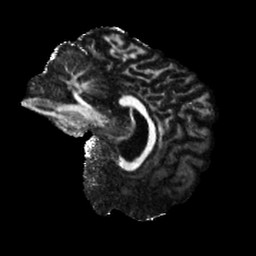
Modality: FA
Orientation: sagittal
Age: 30
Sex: male
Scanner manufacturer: siemens
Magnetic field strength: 6.98 T
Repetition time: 7.776 s
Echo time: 0.076 s